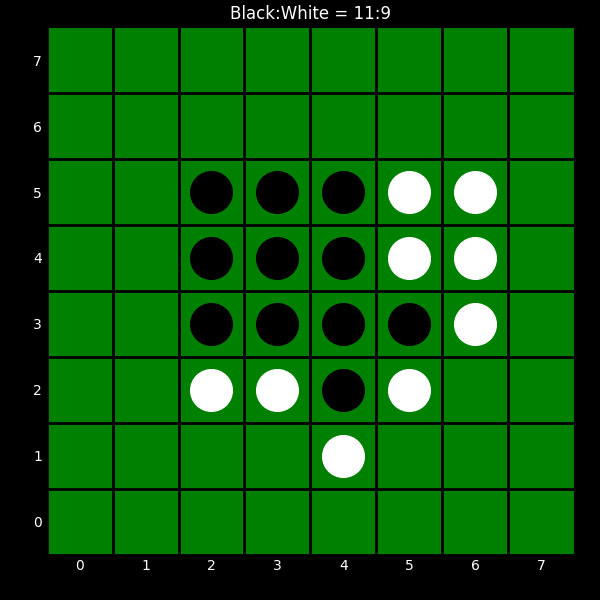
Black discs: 11
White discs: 9